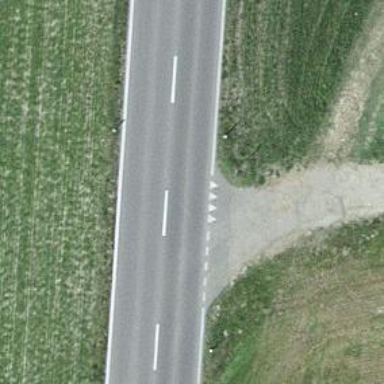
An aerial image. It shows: Road with "give way" sign.